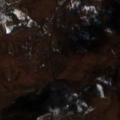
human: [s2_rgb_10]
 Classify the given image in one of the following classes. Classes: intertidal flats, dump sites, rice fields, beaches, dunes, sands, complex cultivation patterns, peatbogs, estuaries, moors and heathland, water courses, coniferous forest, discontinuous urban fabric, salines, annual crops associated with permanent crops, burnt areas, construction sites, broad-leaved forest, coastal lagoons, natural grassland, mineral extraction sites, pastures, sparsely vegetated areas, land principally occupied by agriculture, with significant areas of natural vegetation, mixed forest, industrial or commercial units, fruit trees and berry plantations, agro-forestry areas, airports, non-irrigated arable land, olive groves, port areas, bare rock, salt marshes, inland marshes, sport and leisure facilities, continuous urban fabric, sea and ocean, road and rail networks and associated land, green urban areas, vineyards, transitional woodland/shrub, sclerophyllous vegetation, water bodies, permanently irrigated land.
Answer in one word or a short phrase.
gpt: broad-leaved forest, natural grassland, transitional woodland/shrub